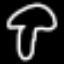
Label: mushroom